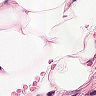
Metastatic tissue present: no